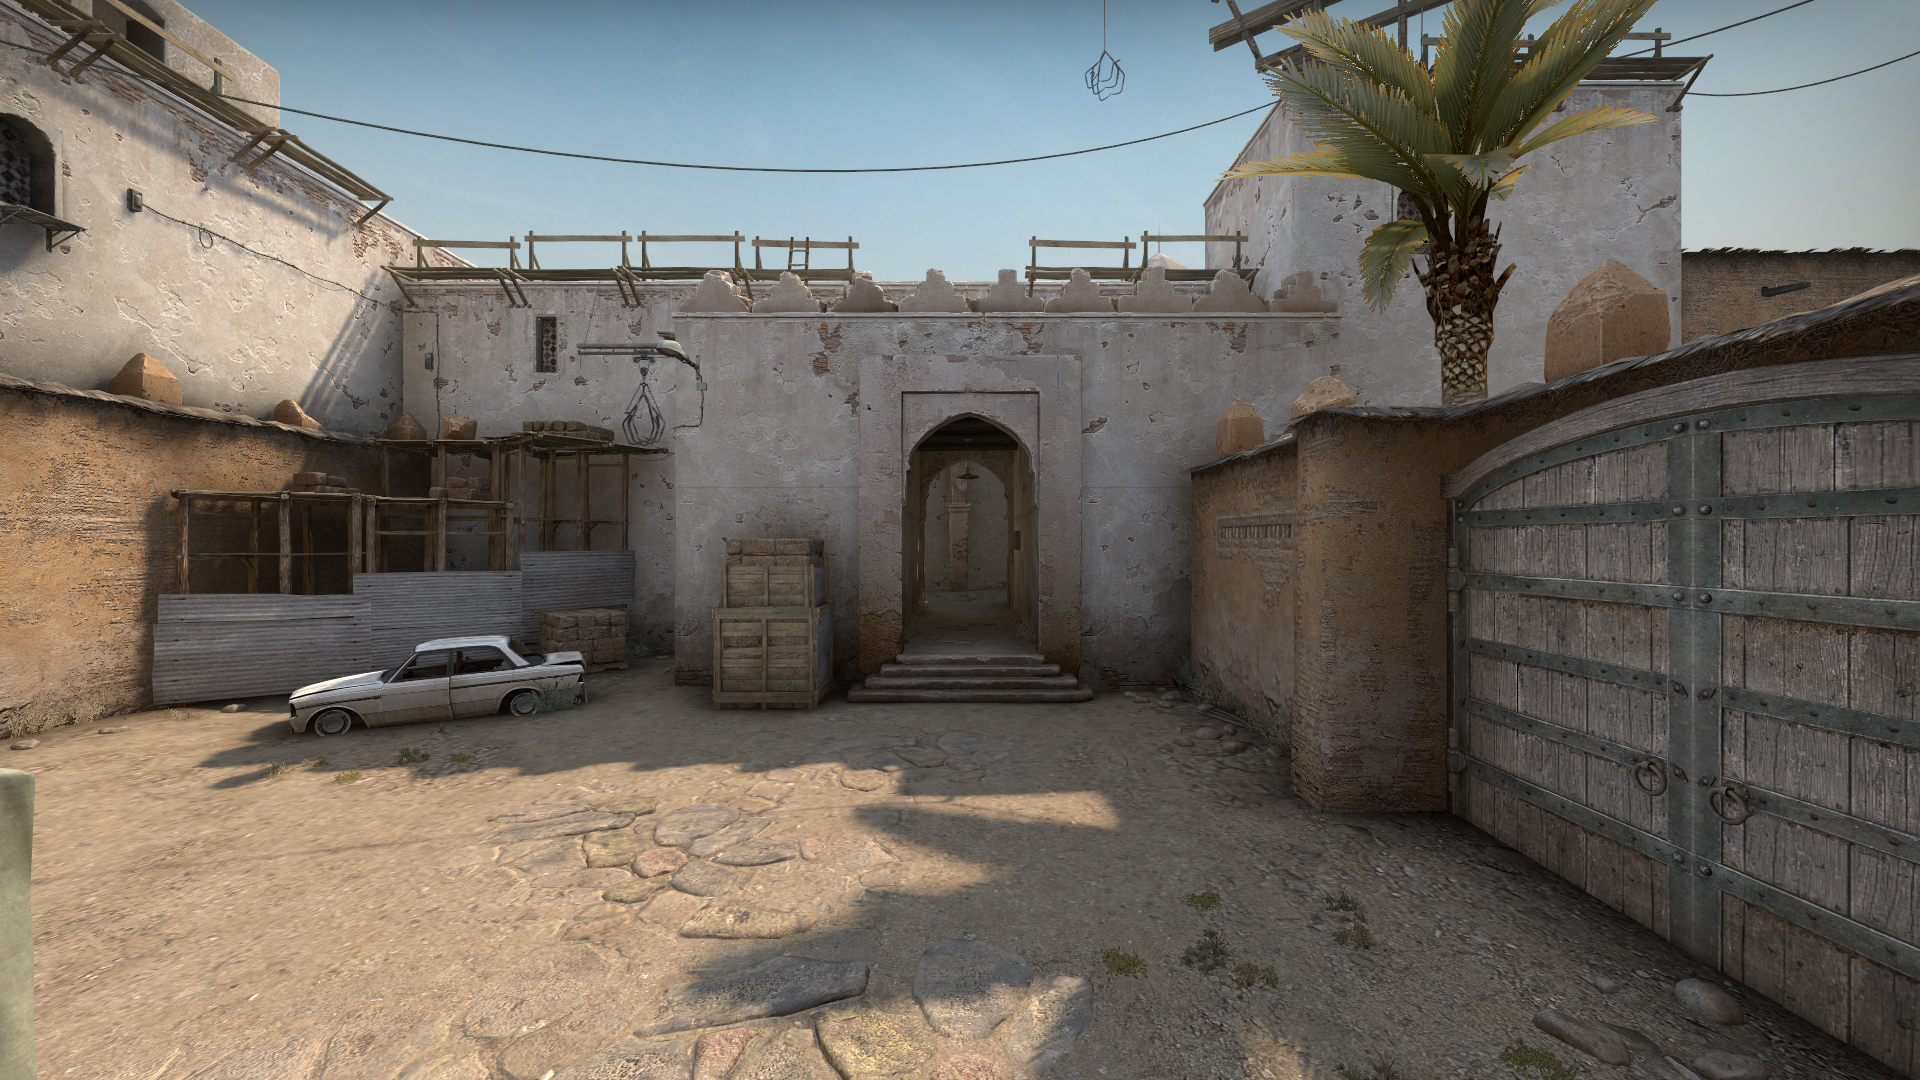
Map: de_dust2